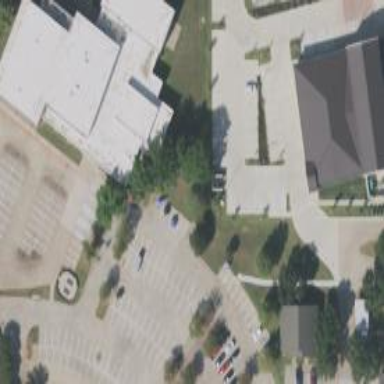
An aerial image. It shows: Sports center building.